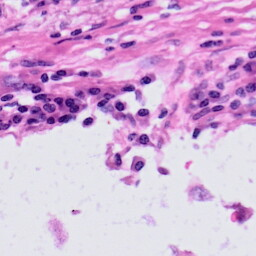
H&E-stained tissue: Skin